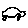
Label: car